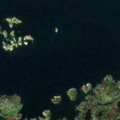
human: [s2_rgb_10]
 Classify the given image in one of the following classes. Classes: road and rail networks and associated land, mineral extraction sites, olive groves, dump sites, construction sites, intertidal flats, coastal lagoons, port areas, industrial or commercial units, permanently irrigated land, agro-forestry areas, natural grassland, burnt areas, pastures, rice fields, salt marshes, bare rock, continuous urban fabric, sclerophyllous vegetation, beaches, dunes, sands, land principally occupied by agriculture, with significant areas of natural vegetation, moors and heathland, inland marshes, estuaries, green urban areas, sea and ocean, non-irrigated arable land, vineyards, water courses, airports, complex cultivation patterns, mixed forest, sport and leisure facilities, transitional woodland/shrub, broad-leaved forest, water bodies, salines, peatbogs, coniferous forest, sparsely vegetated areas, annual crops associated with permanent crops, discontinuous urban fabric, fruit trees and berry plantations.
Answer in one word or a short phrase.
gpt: land principally occupied by agriculture, with significant areas of natural vegetation, broad-leaved forest, sea and ocean